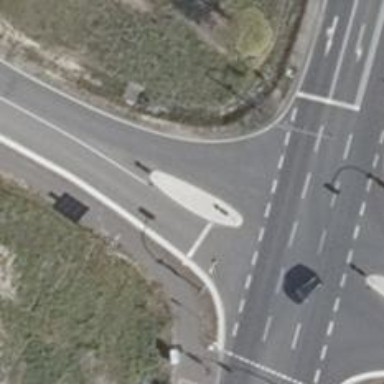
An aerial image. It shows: Road with traffic signals.